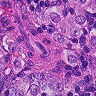
Metastatic tissue present: yes